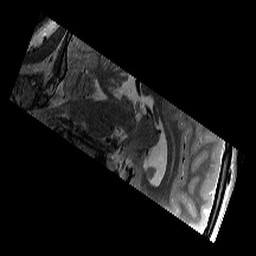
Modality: T2w
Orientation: sagittal
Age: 12
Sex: female
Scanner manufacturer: siemens
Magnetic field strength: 3 T
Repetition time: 9.23 s
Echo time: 0.067 s